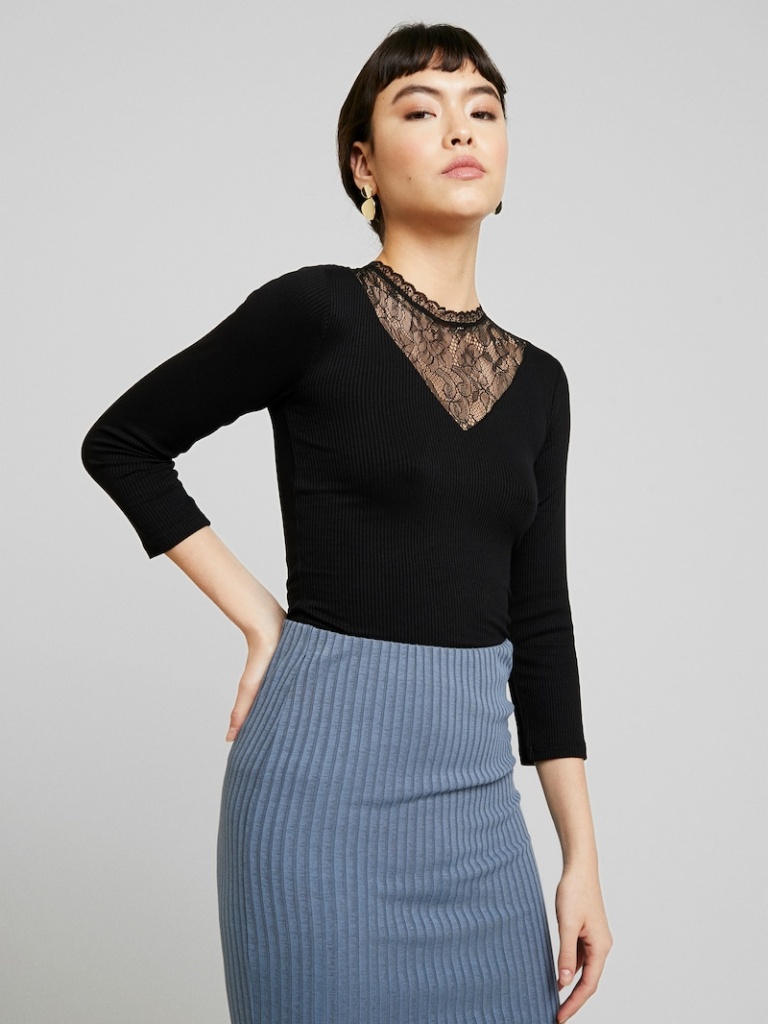
knit tight a long-sleeved with the sleeves down hip length Fully Tucked in v-neck blouse